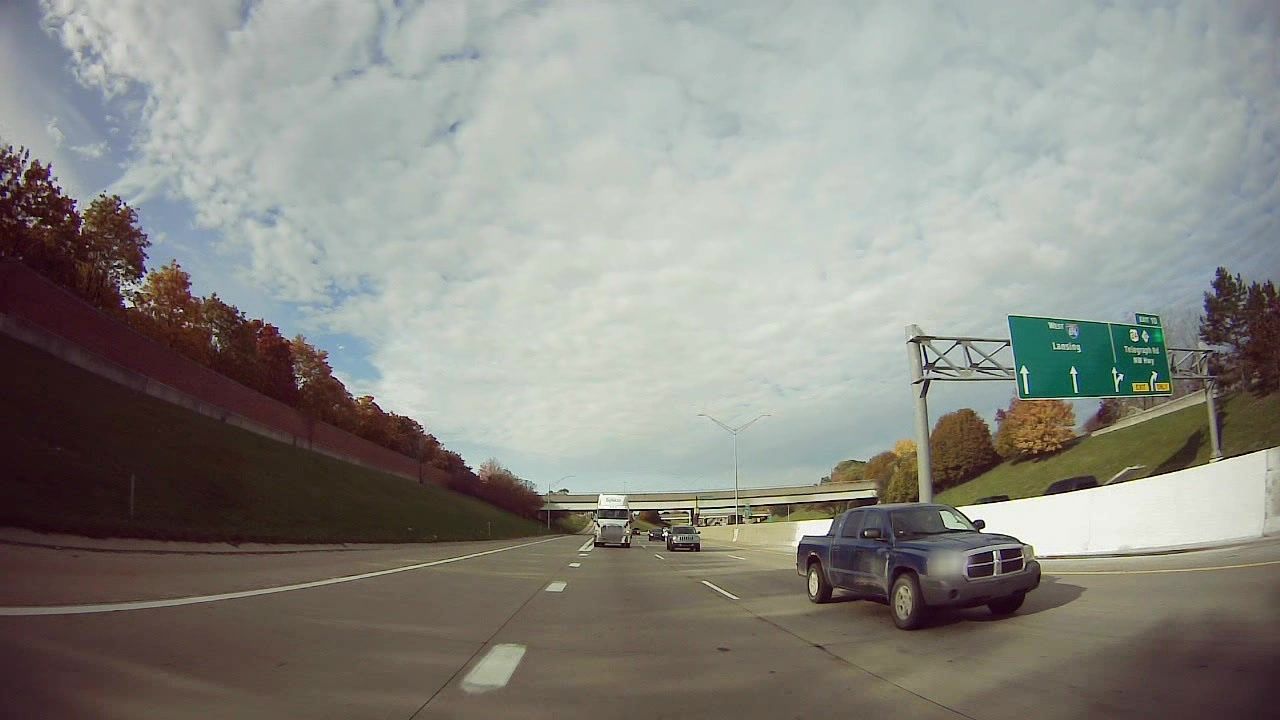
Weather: cloudy
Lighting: day
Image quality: good
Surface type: driving surface
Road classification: motorway
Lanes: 4
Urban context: suburban or peri-urban
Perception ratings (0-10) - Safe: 0.38, Lively: 1.18, Beautiful: 3.32, Boring: 8.31, Depressing: 4.27, Wealthy: 0.39